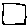
Label: square